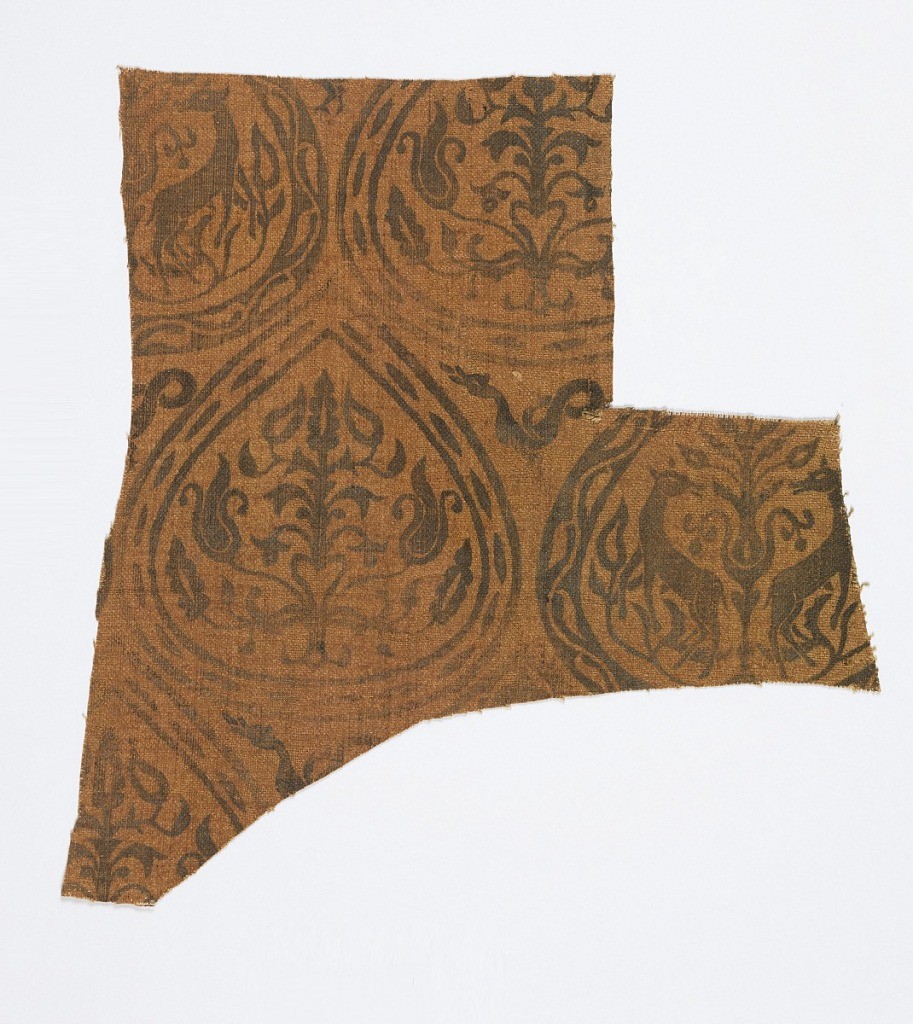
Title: Fragment
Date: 13th century
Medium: linen Technique: block printed using pigment on plain weave
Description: Fragment of printed linen with teardrop-shaped medallions containing pairs of addorsed, regardant gazelles and plant forms in blue on natural.